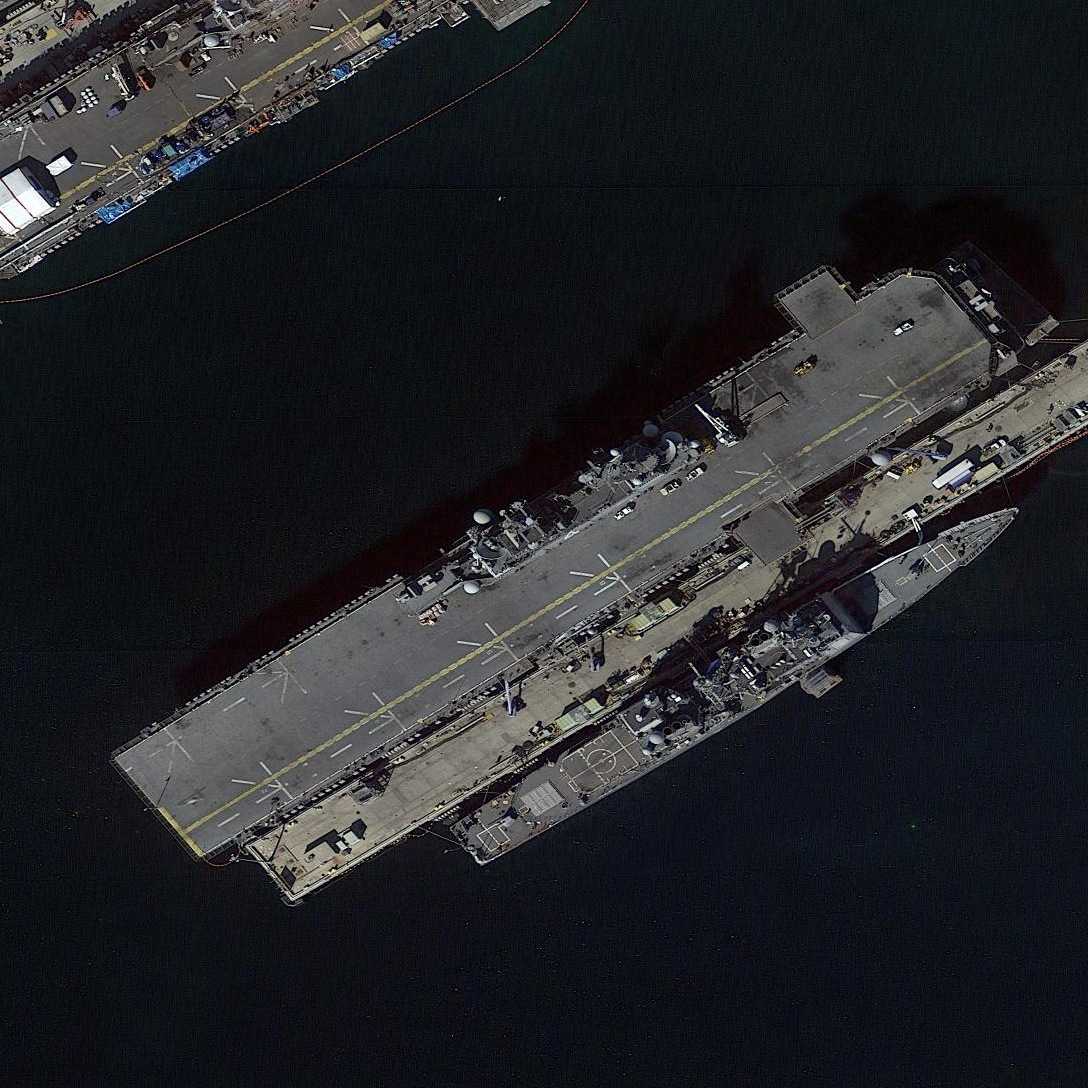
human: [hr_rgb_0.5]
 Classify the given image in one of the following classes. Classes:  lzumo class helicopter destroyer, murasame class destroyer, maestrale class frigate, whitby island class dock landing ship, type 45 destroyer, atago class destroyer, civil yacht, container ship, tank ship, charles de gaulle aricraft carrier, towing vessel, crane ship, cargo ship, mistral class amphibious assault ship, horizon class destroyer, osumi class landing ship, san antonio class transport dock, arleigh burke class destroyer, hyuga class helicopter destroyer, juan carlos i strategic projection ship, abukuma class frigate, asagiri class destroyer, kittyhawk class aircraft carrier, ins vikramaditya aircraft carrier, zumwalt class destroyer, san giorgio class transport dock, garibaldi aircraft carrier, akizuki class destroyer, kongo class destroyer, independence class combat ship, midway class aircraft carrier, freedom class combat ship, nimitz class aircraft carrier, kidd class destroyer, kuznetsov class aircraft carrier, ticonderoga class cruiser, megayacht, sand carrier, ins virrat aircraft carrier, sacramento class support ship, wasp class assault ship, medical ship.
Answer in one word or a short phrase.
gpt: Wasp class assault ship